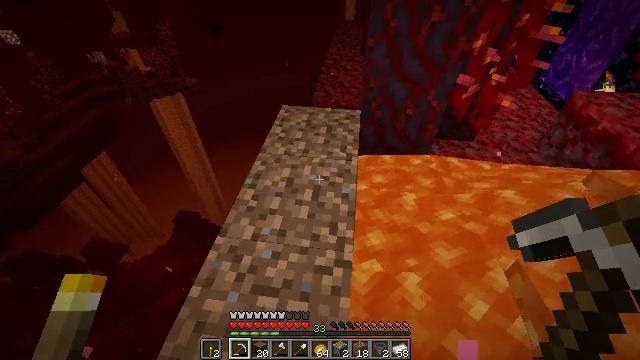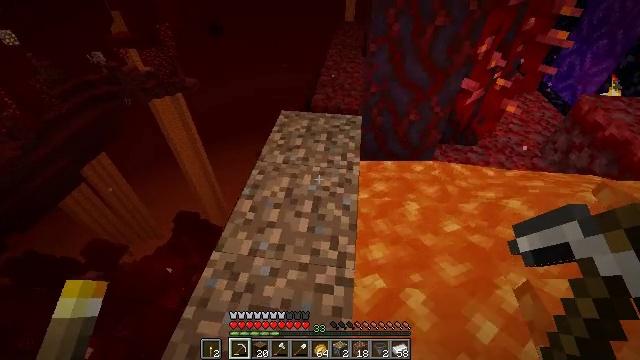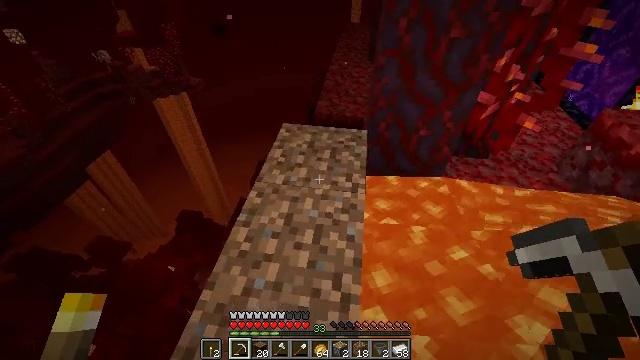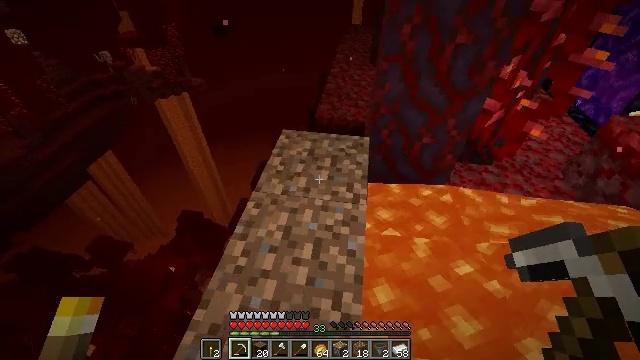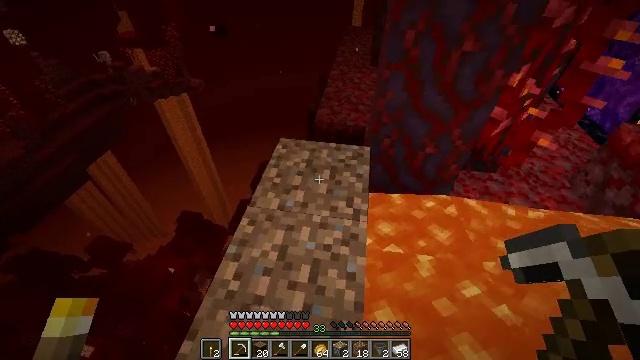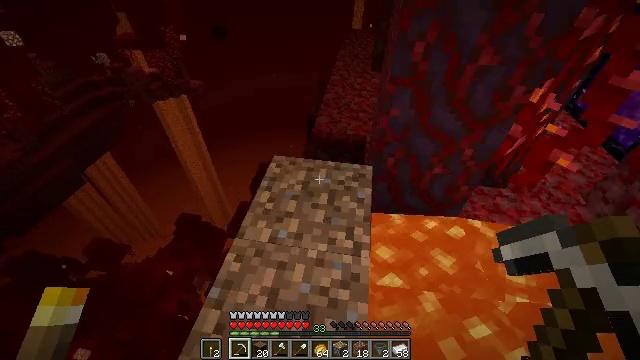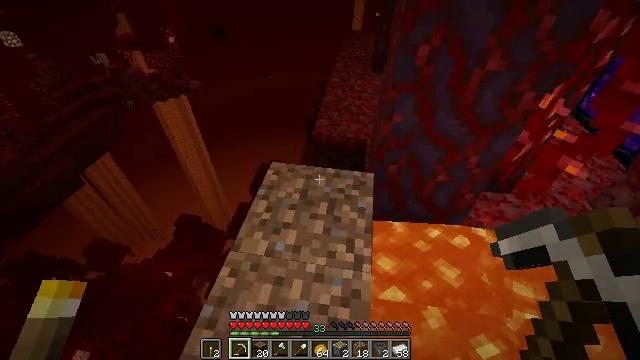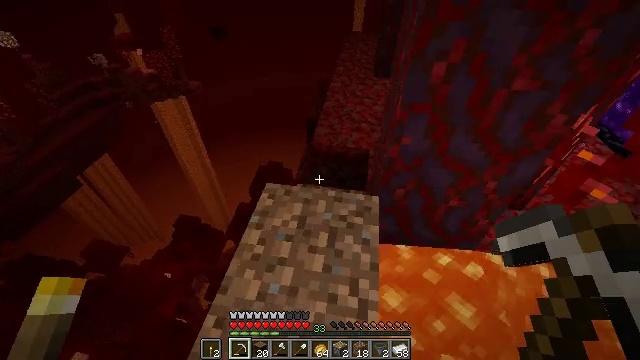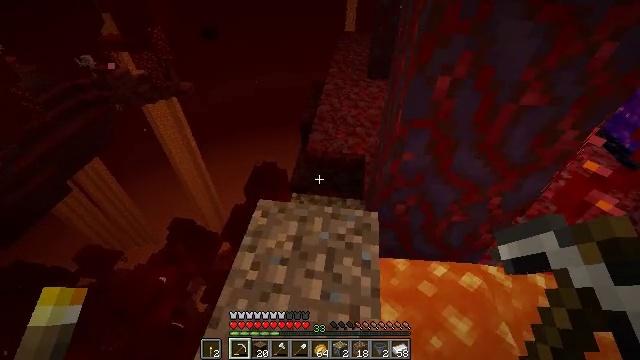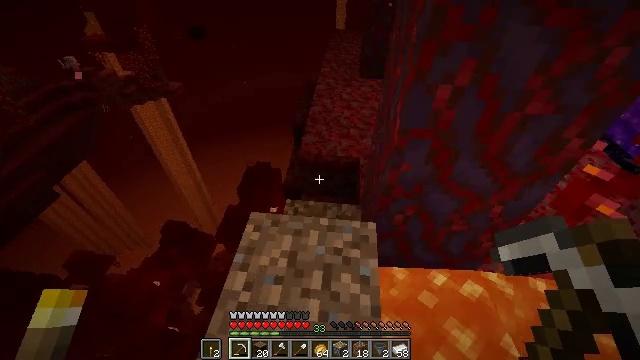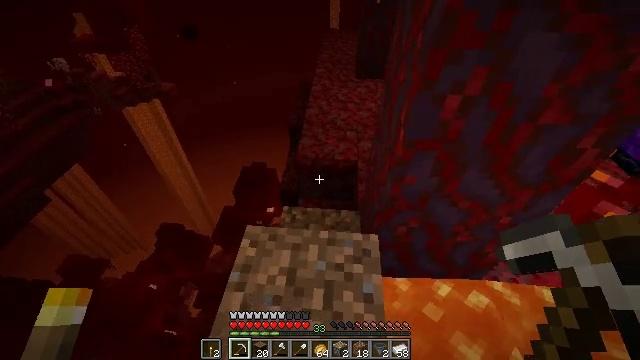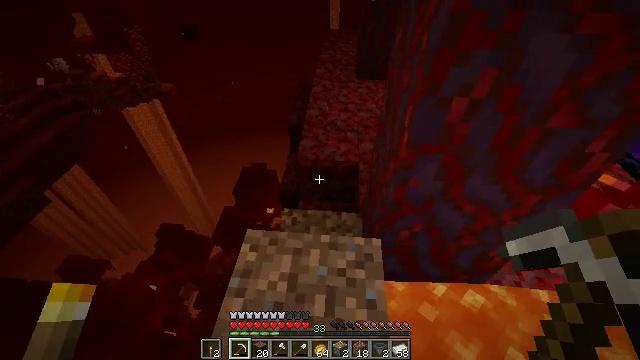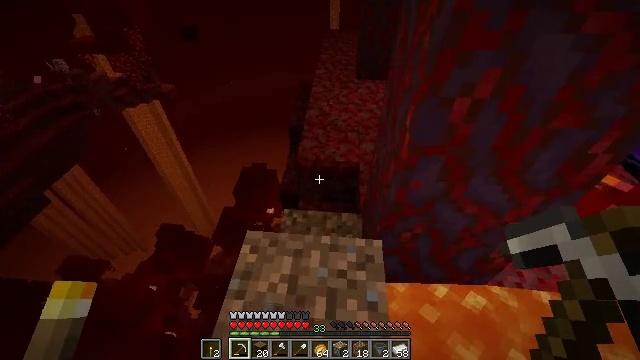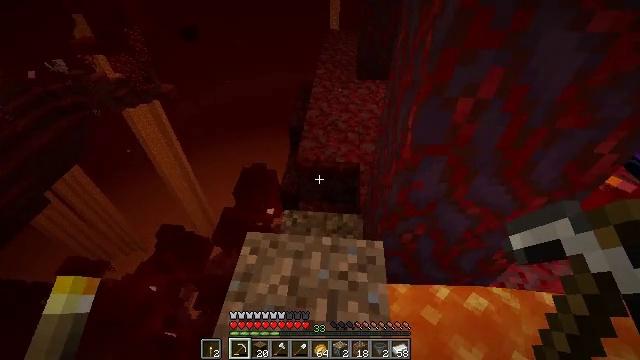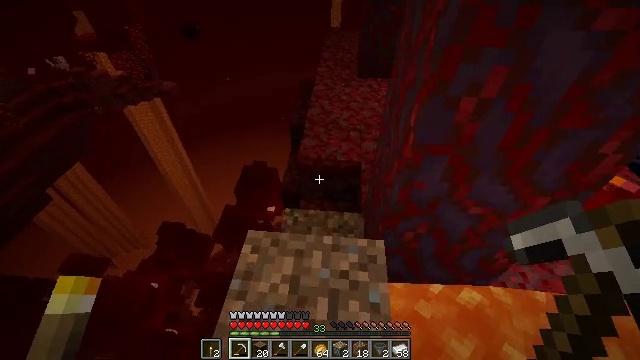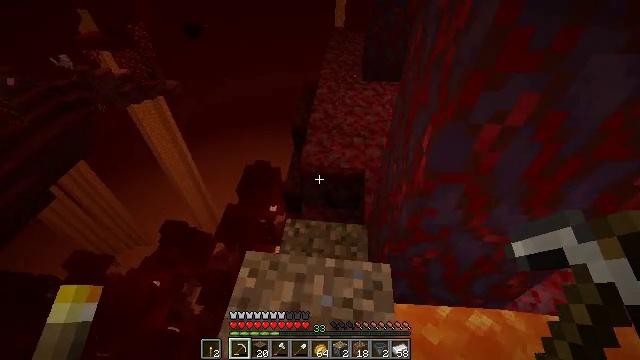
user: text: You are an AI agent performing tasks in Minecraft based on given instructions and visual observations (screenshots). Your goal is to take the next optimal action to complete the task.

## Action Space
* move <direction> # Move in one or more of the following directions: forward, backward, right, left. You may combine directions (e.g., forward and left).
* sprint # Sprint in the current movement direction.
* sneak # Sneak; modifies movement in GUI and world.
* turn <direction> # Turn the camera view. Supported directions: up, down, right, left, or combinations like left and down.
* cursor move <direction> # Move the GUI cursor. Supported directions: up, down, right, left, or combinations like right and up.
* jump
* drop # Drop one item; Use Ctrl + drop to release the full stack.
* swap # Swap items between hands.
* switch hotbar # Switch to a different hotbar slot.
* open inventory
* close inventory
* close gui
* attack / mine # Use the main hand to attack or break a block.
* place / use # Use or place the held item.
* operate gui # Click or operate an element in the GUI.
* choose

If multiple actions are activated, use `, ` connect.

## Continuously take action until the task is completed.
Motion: motion action
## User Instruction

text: Open the crafting table and craft a comparator.
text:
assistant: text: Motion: move forward
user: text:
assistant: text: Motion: move forward, turn left
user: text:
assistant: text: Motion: move forward
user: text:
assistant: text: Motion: move forward
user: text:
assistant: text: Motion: move forward
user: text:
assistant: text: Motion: move forward
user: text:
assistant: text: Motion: move forward
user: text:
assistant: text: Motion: move forward, turn right
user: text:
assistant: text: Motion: turn right
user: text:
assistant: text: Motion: turn right
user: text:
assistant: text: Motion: no_op
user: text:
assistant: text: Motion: no_op
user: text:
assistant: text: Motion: no_op
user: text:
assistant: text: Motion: move forward
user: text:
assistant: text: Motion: move forward
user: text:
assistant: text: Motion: move forward
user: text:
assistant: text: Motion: move forward
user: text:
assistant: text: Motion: move forward
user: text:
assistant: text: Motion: move forward
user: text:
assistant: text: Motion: move forward, turn right
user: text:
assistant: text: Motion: move forward, turn right, jump
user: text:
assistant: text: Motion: move forward, turn right, jump
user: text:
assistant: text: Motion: move forward, turn right, jump
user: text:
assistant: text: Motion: move forward, turn right, jump
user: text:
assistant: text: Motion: move forward, turn right, jump
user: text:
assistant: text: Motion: move forward, turn right and up, jump
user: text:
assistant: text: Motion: move forward, turn right and up, jump
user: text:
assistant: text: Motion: move forward, turn right and up, jump
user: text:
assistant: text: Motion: move forward, turn right and up
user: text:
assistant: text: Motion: move forward, turn right and up